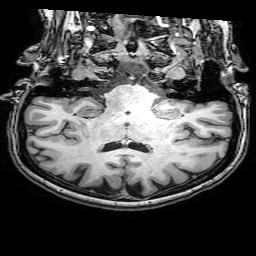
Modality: T1w
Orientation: sagittal
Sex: female
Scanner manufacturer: philips
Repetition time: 0.008219 s
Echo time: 0.00376 s